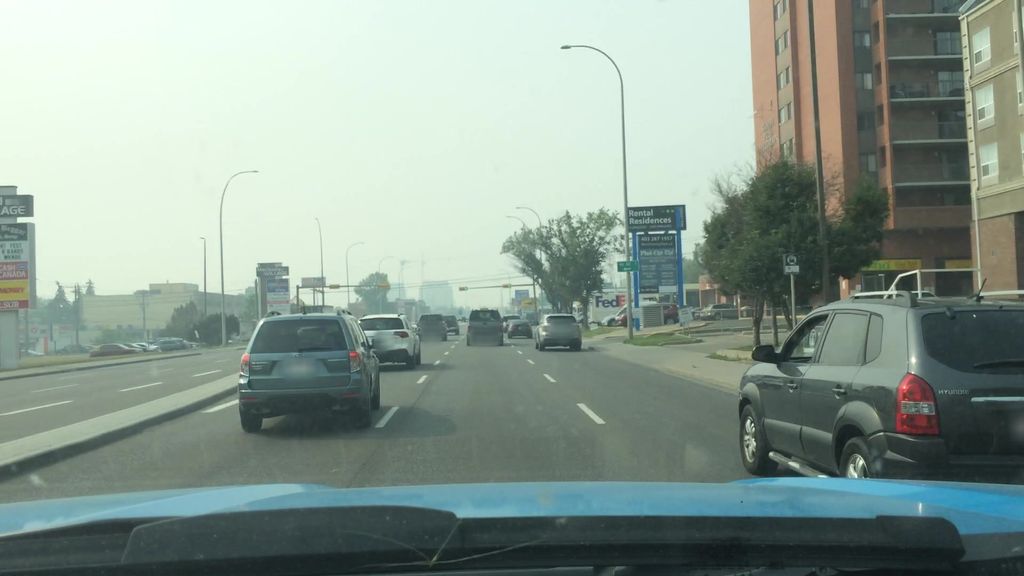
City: calgary